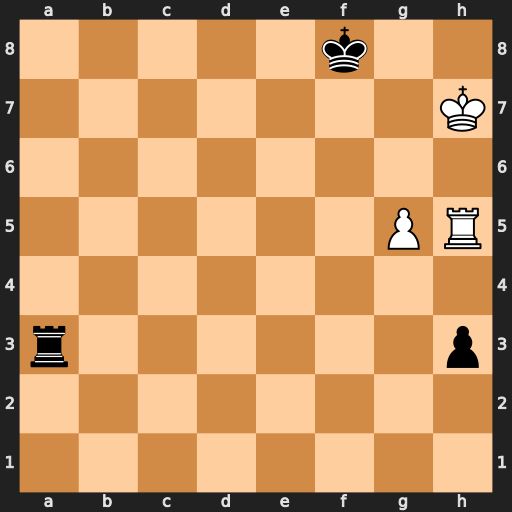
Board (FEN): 5k2/7K/8/6PR/8/r6p/8/8
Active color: w
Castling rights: -
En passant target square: -
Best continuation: g6 Rg3 Rh4 Ke7 g7